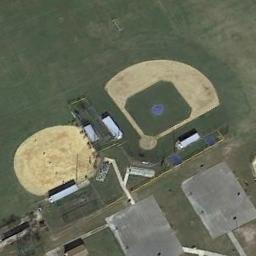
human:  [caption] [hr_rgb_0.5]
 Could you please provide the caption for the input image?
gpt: Two adjacent baseball diamonds next to some buildings and two open areas beside .

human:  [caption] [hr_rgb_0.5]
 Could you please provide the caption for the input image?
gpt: There are two baseball diamonds in the grass surrounded by the houses .

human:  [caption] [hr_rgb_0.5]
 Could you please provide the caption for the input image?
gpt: There is a railway near the baseball field .

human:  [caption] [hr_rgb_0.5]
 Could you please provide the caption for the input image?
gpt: Two vacant lots next to the baseball diamond .

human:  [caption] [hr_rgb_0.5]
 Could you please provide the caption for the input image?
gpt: There are two baseball diamonds on the open place .